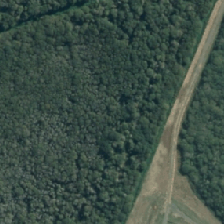
Land cover: deciduous_hardwood